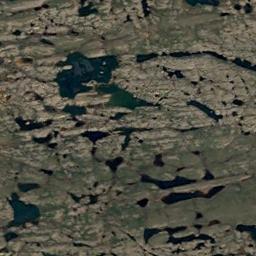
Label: wetland